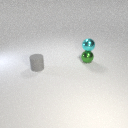
small gray rubber cylinder in front of small green metal sphere